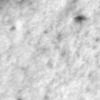
Label: no_change